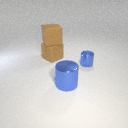
small blue metal cylinder to the right of large brown rubber cube